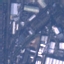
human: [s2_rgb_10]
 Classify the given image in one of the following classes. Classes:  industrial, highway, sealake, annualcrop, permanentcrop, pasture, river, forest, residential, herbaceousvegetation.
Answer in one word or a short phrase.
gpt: Industrial